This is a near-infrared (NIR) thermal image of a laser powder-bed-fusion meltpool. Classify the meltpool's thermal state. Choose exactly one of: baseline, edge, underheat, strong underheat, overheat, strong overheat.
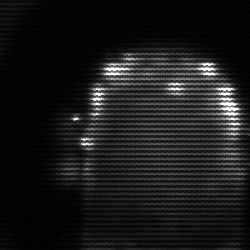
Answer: baseline